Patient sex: F
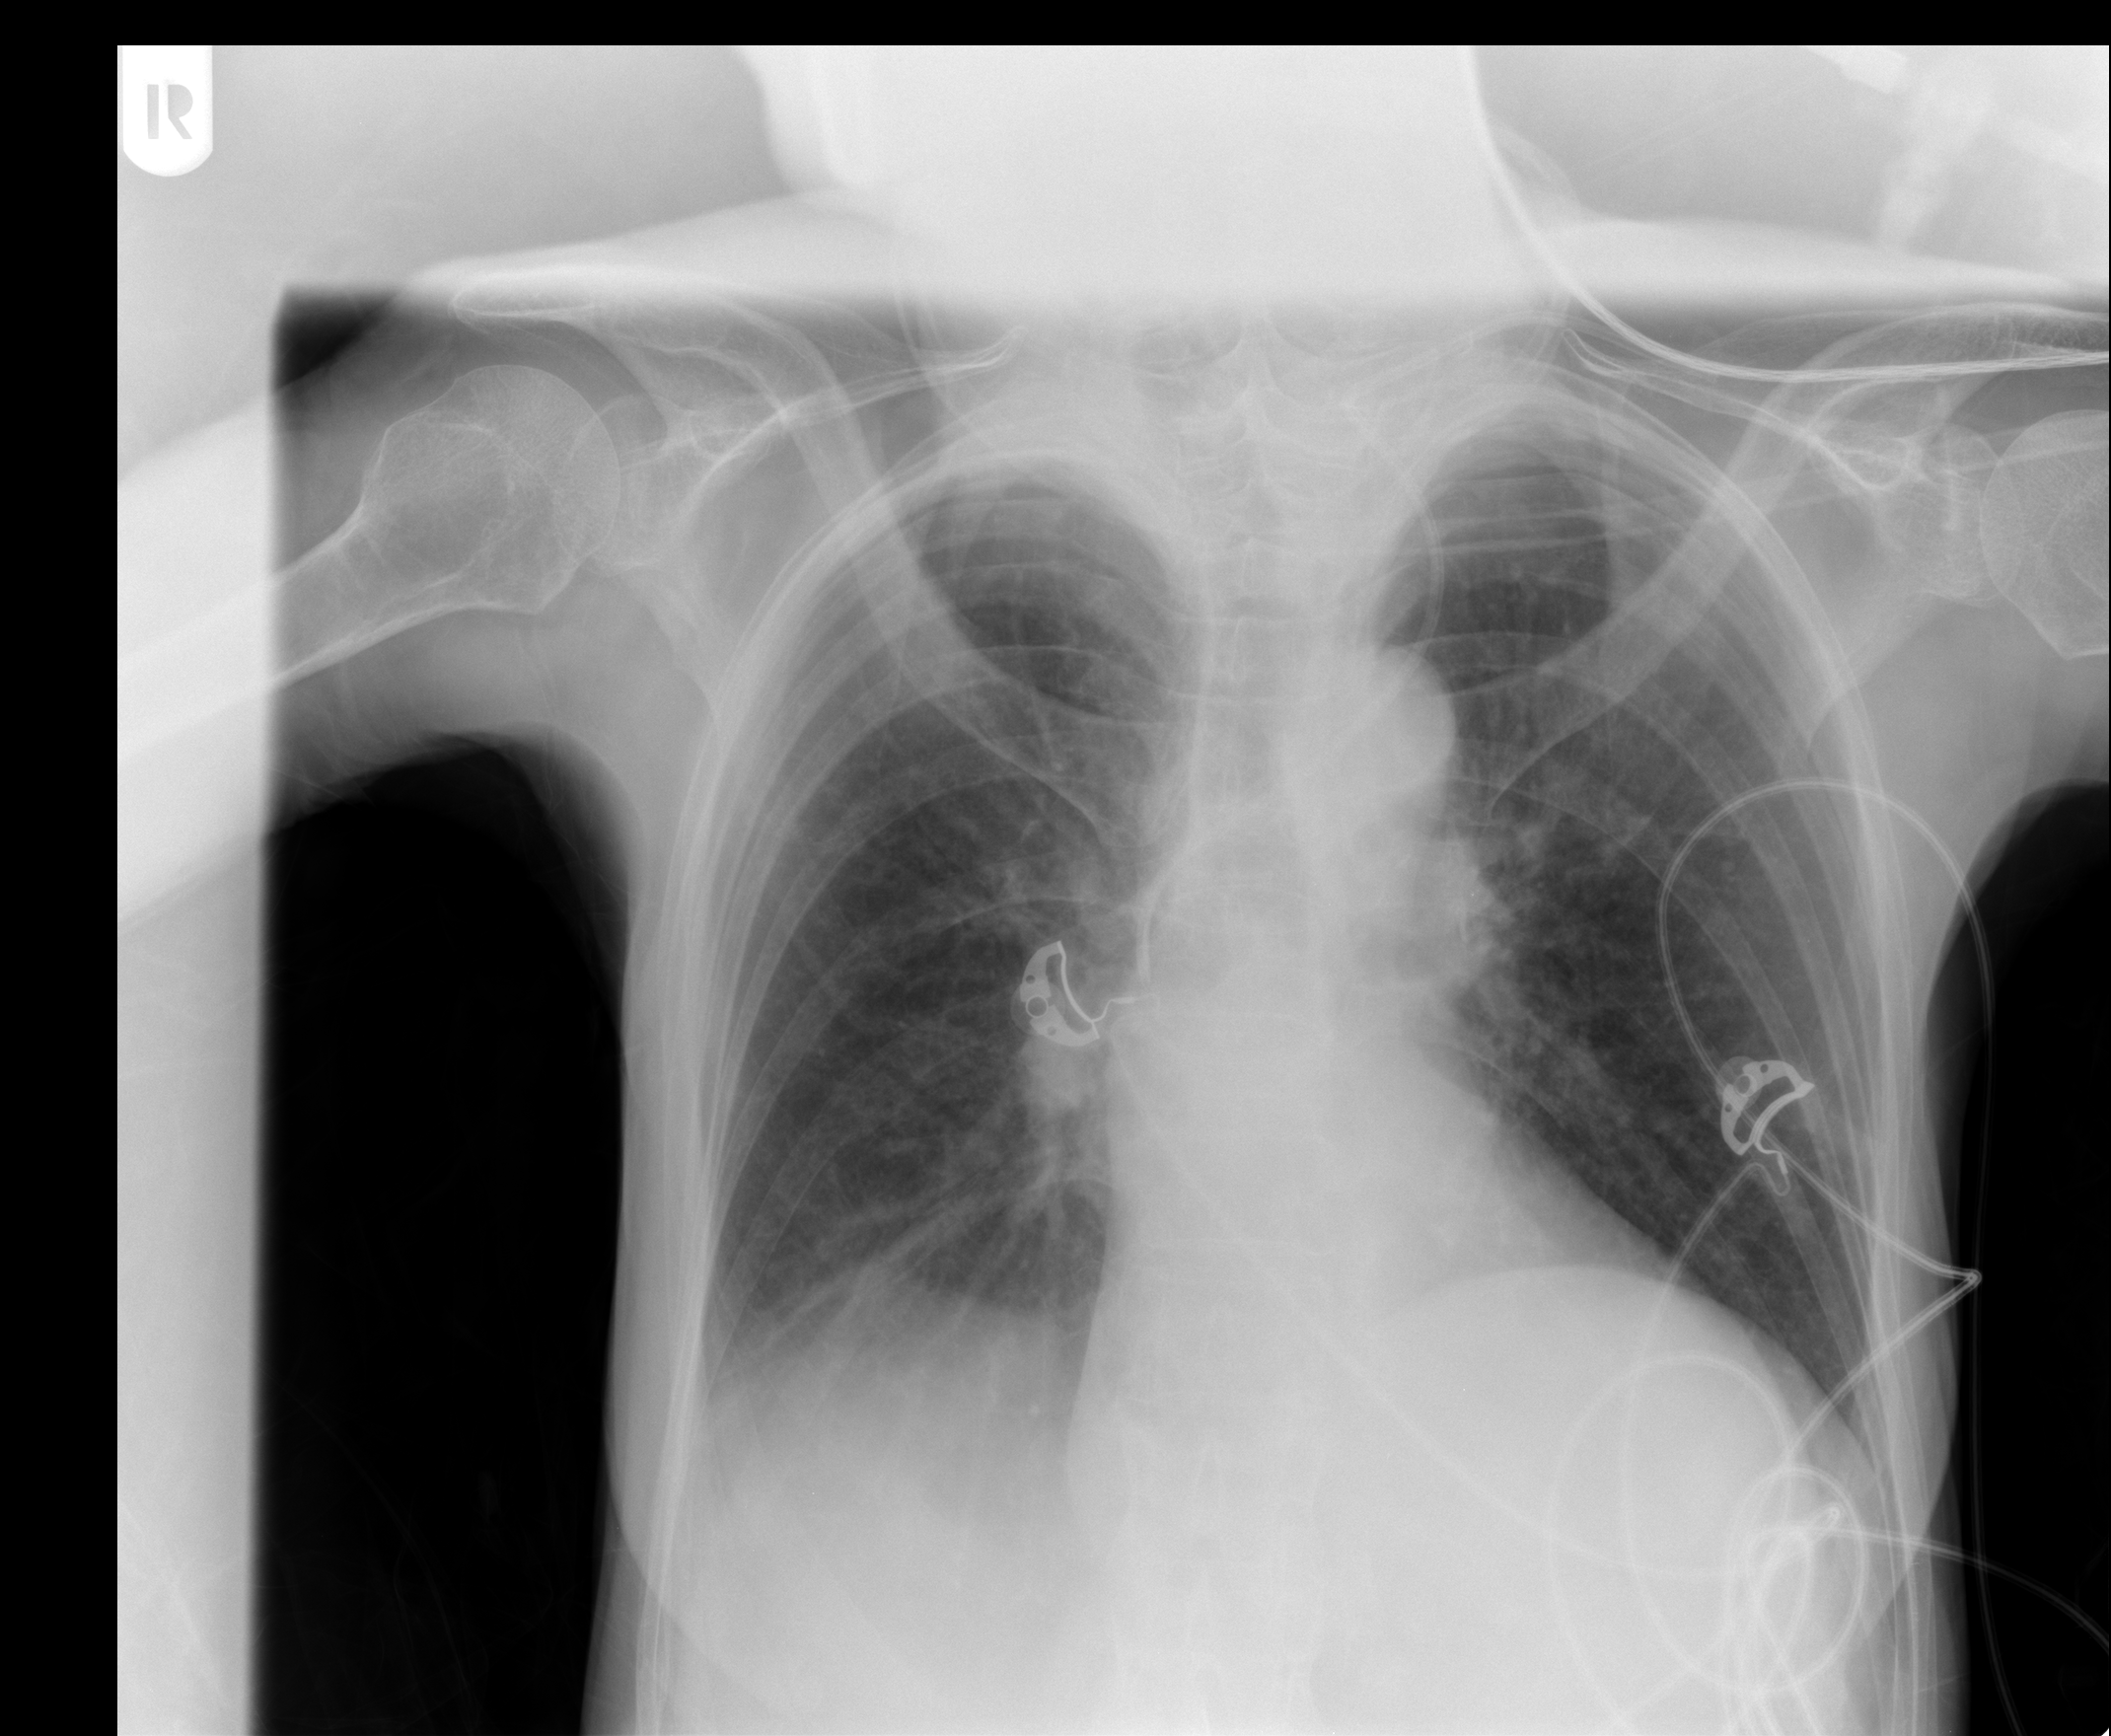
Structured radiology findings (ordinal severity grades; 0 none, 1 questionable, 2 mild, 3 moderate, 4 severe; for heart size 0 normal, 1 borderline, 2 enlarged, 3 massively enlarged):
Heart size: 2
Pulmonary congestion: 0
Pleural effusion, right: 2
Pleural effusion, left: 0
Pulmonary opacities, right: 0
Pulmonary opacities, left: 0
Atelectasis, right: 2
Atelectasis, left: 0